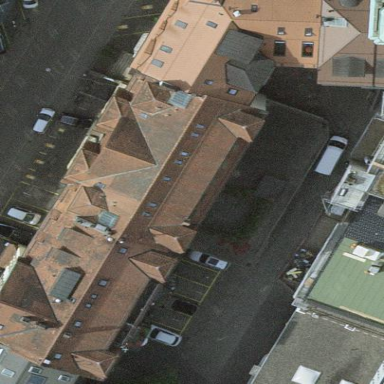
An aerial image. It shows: Building with gabled roof made of roof tiles.